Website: walmart
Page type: billing-address
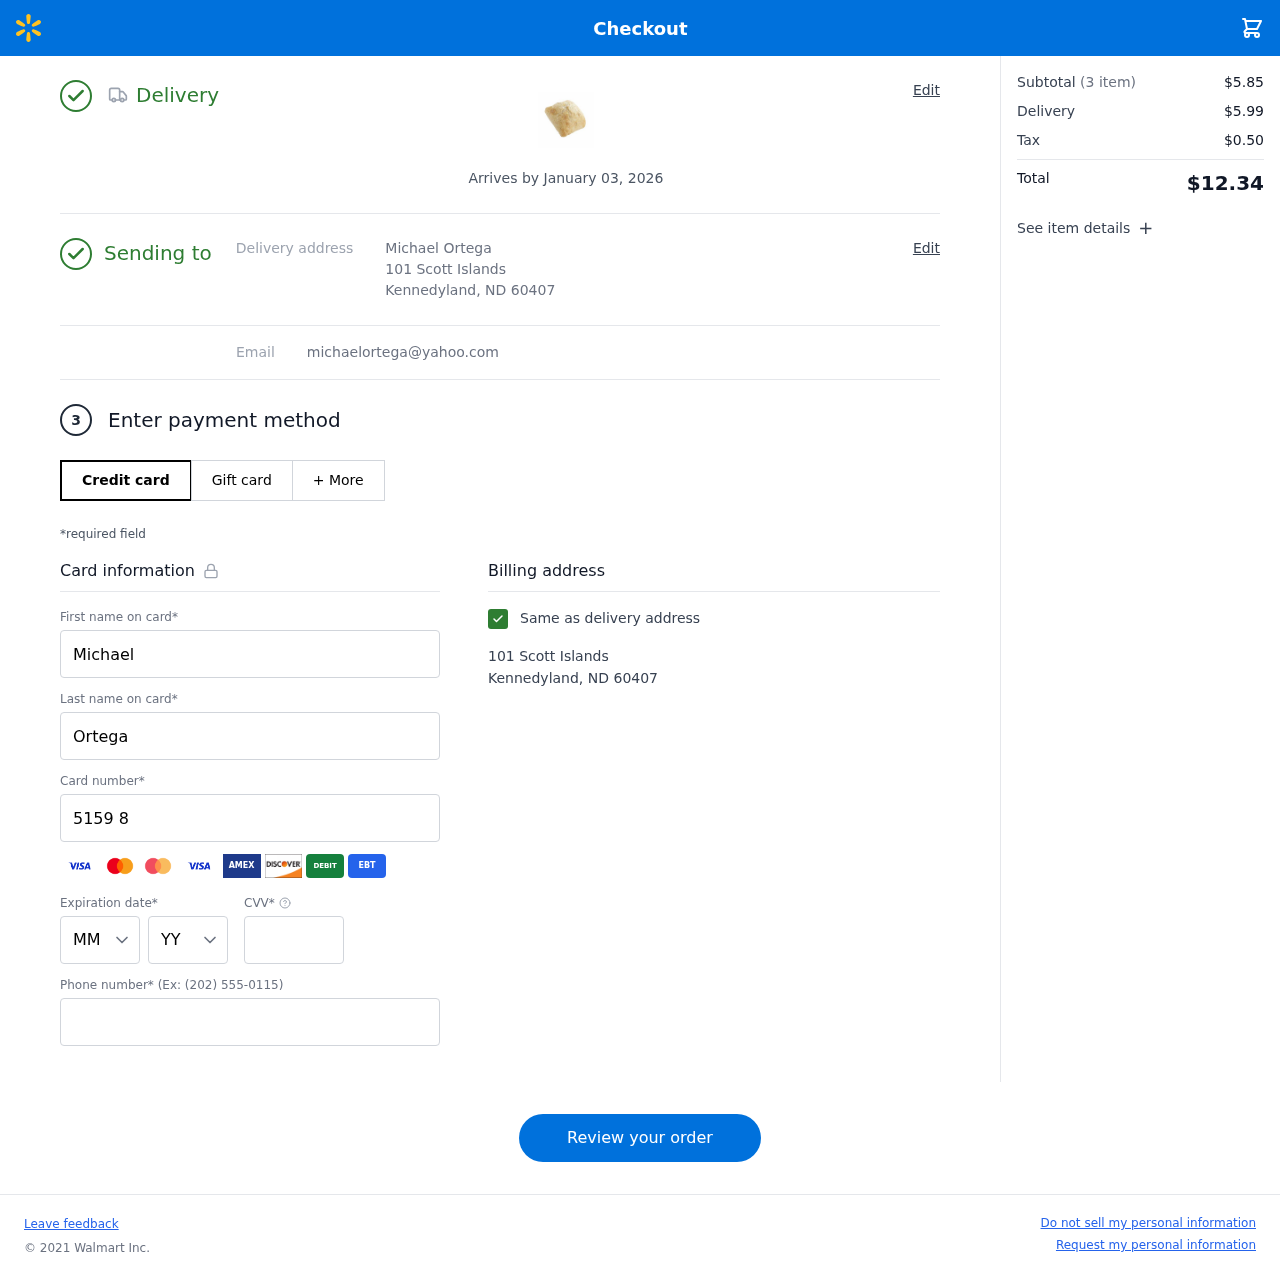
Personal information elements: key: PII_CARD_CVV
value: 810
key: PII_CARD_EXPIRY_MONTH
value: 08
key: PII_CARD_EXPIRY_YEAR
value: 28
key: PII_CARD_NUMBER
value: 5159 8507 3079 2492
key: PII_EMAIL
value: michaelortega@yahoo.com
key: PII_FIRSTNAME
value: Michael
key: PII_FULLNAME
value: Michael Ortega
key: PII_LASTNAME
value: Ortega
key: PII_PHONE
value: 8536918447
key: PII_STREET
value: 101 Scott Islands
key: PII_CITY_STATE_ZIP
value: Kennedyland, ND 60407
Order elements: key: ORDER_DELIVERY_DATE
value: Arrives by January 03, 2026
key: ORDER_NUM_ITEMS
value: (3 item)
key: ORDER_SUBTOTAL
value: $5.85
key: ORDER_SHIPPING_COST
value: $5.99
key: ORDER_TAX
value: $0.50
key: ORDER_TOTAL
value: $12.34